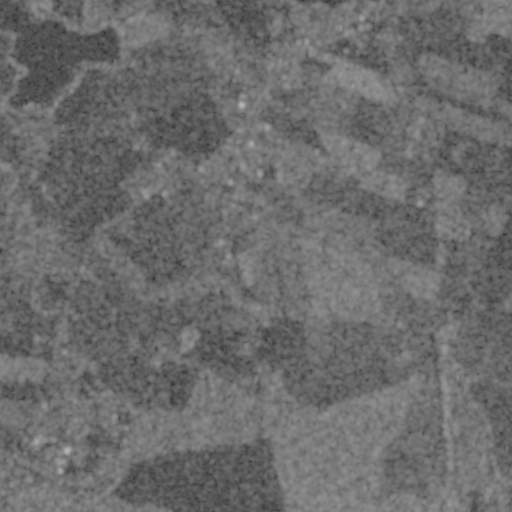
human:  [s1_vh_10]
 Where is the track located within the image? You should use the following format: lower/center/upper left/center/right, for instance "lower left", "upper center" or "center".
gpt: The track is located in the center of the image.
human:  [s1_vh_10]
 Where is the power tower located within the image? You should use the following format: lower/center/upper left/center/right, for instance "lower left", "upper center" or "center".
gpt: There is no power tower in the image.

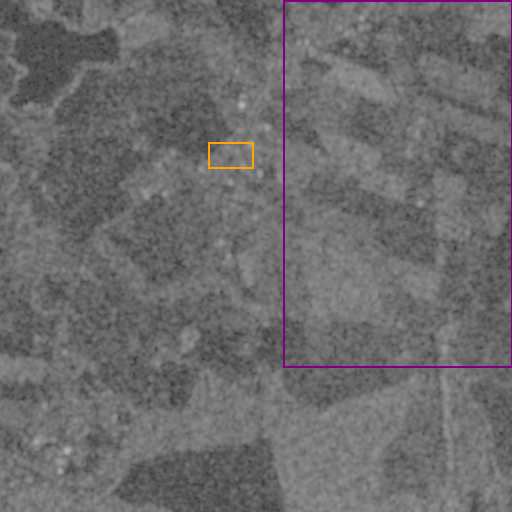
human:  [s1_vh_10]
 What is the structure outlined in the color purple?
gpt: The structure outlined in purple is a crop field.
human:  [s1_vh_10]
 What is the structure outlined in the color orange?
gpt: The structure outlined in orange is a park.
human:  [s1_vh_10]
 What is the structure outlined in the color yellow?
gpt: There is no yellow outline.